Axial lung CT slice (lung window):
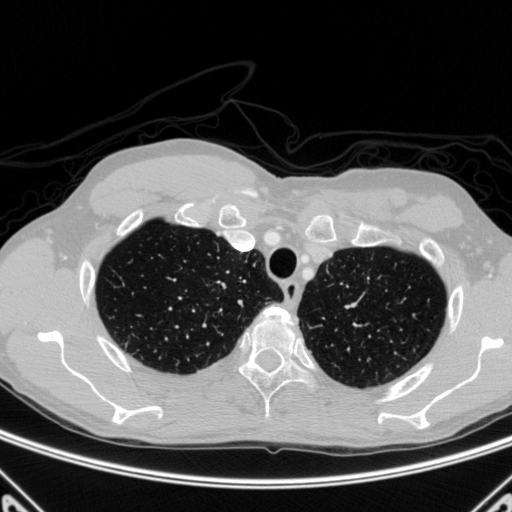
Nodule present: no